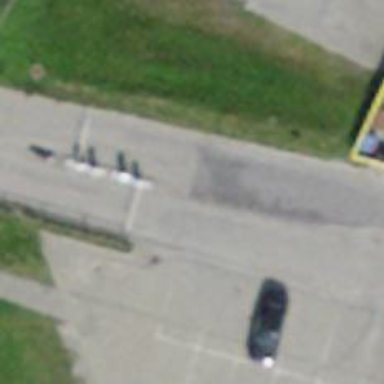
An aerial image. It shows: Lift gate barrier.